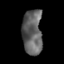
Tissue: skin
Cell type: Others
Senescence score: 0.7196
Nuclear area (px): 875
Mean DAPI intensity: 98.562